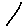
Label: line